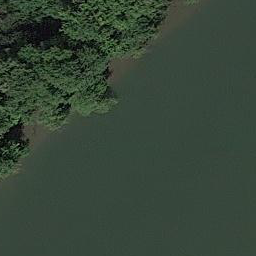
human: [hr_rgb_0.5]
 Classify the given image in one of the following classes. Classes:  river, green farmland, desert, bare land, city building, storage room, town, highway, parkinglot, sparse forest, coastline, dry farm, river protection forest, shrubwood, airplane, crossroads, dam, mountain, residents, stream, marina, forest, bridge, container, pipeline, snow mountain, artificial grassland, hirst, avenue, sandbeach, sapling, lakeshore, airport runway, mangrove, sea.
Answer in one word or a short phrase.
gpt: river protection forest